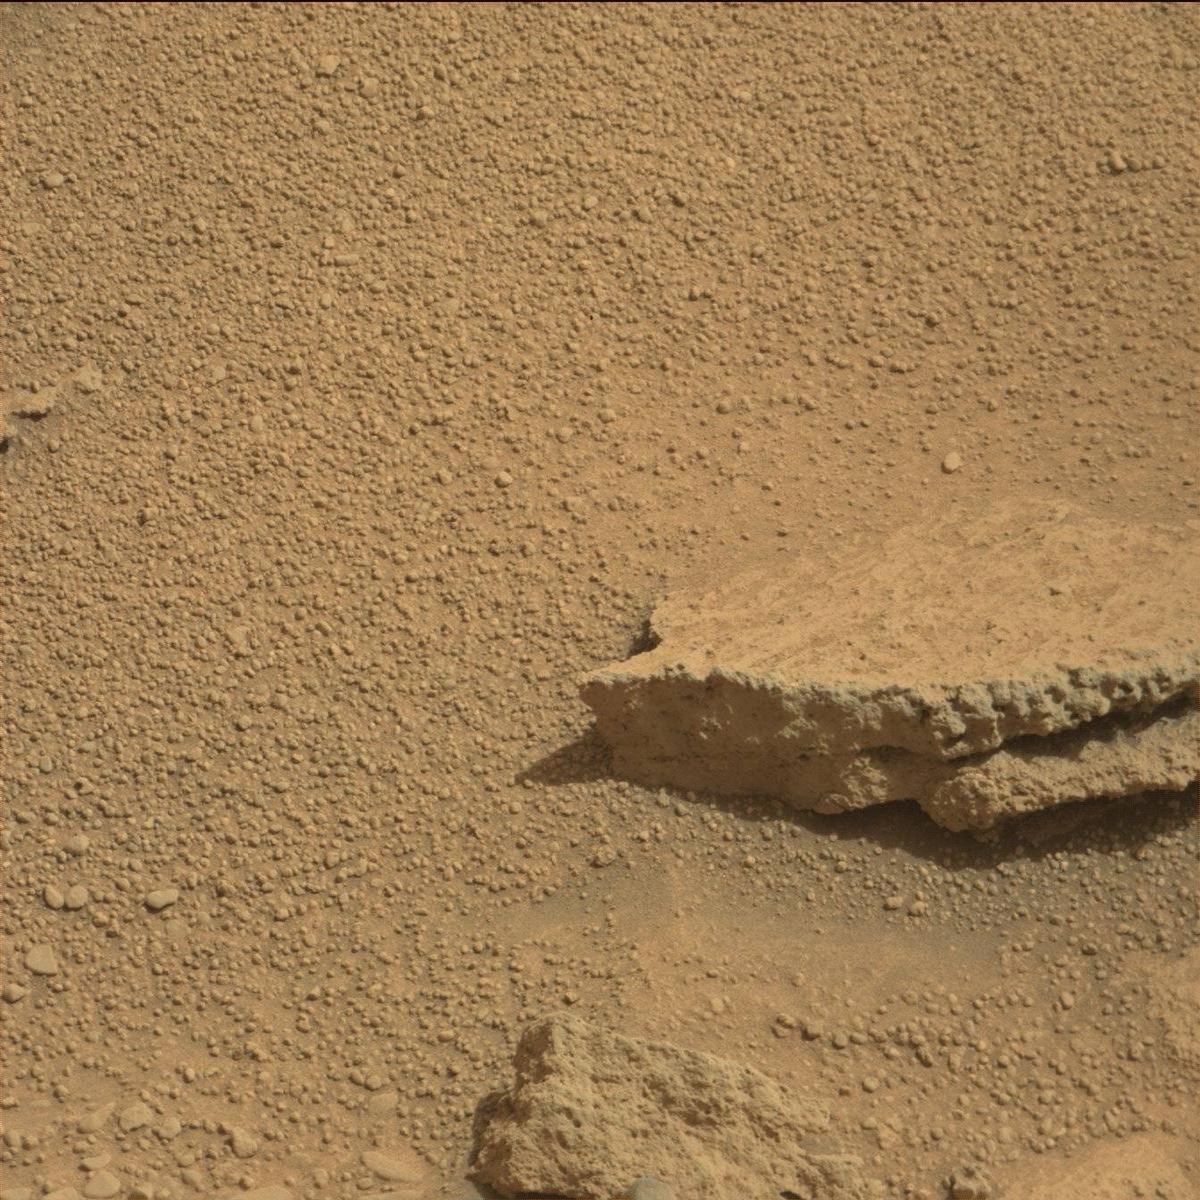
Terrain classes present: Bedrock, Rock, Sand / Soil